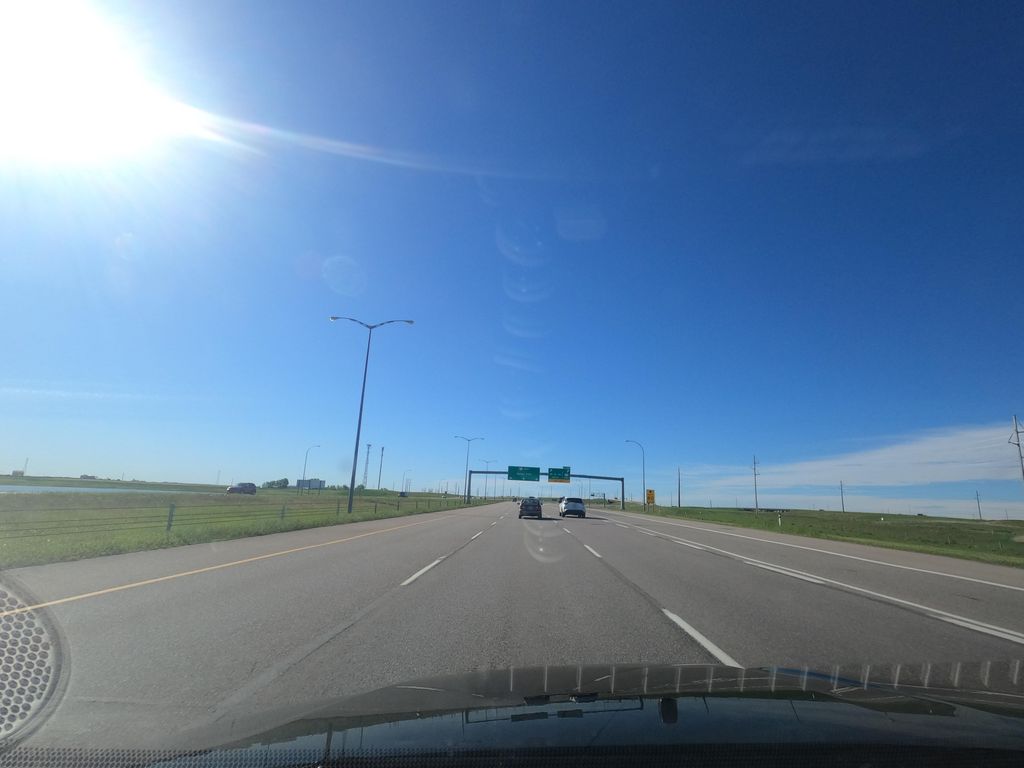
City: calgary